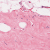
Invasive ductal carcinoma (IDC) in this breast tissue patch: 0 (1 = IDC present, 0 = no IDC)